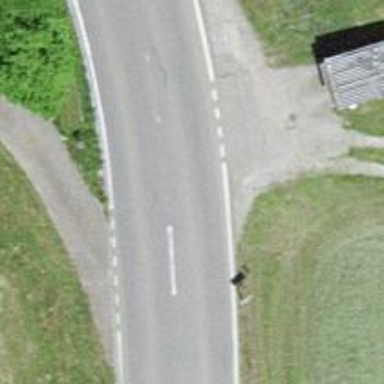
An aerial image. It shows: Asphalt road classified as tertiary.